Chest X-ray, PA view. Patient: 78 years old, sex F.
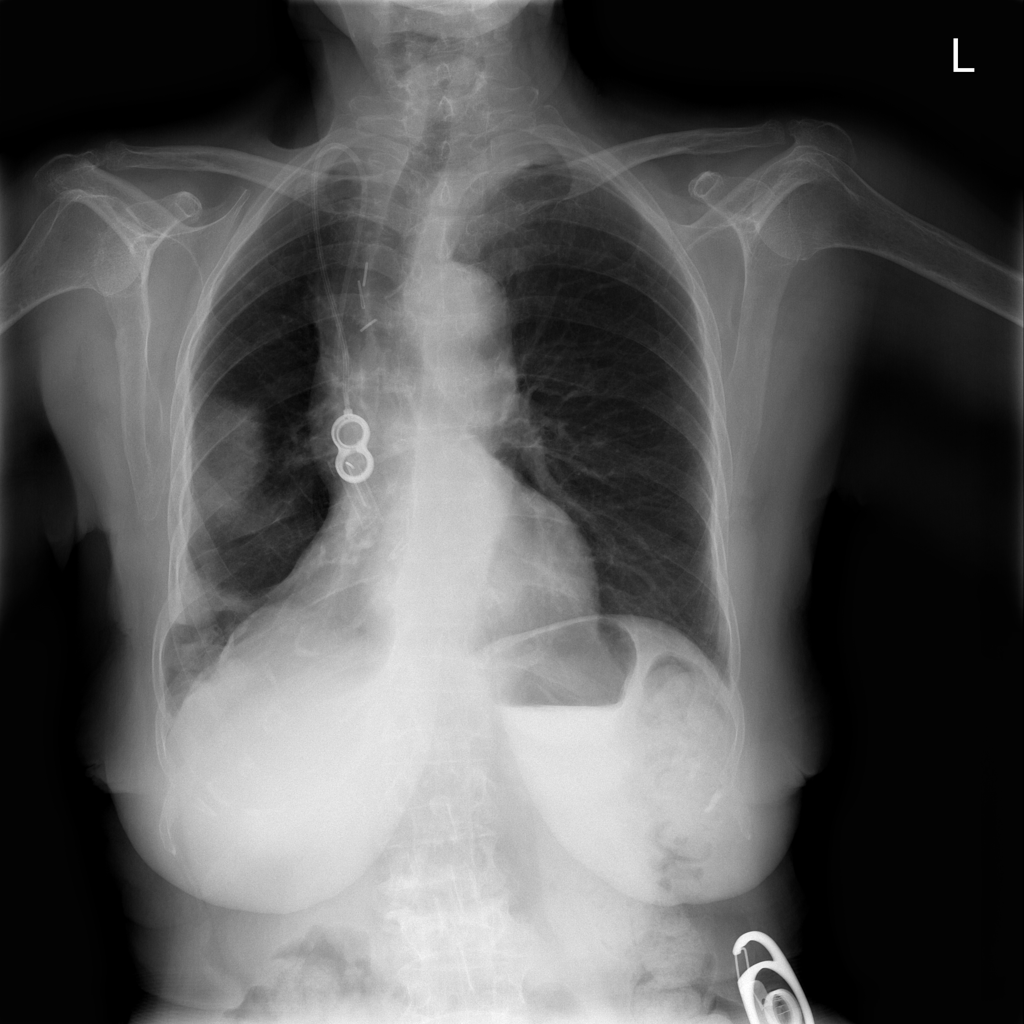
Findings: Mass